Interaction volume radius: 5 \u00c5
Interaction volume height: 10 \u00c5
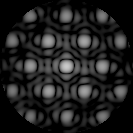
Disorder parameter: 0.1622